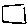
Label: square